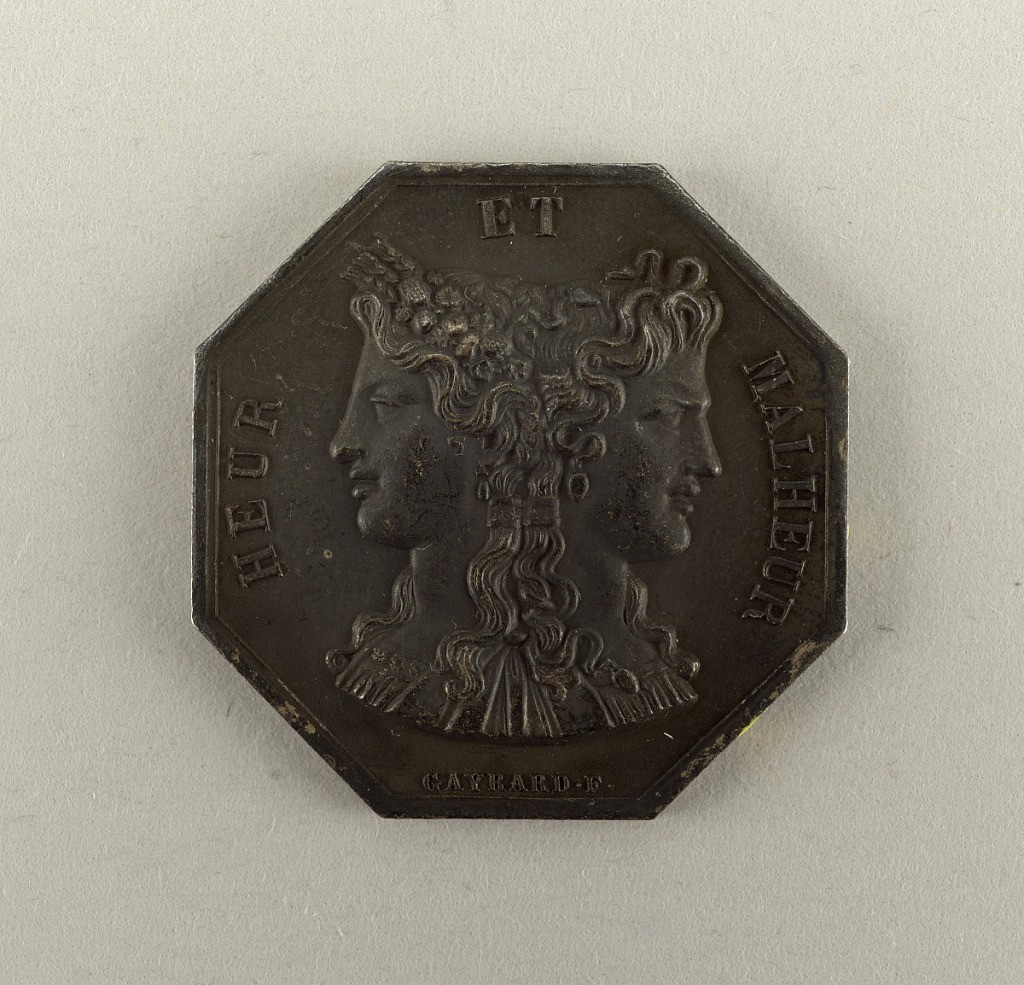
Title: Heur et Malheur (Happiness and Woe)
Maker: Raymond Gayrard, French, 1777 - 1858
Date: early 19th century
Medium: Cast silver
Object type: Token
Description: Octagonal gambling token. Obverse shows the double bust of young Janus. Inscription: HEUR ET MALHEUR (happiness and woe) / GAYRARD-F. Reverse shows military trophies.